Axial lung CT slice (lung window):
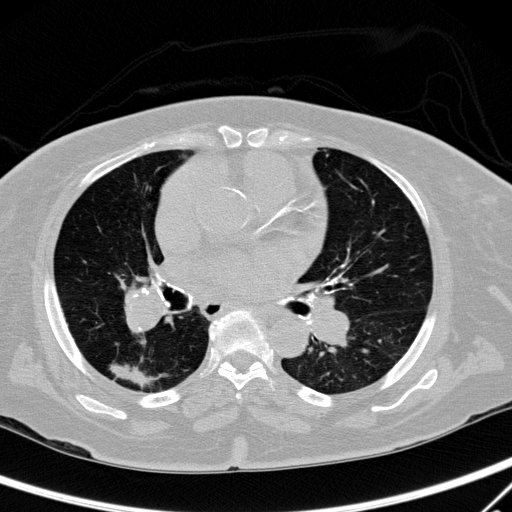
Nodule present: yes
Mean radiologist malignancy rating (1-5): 5